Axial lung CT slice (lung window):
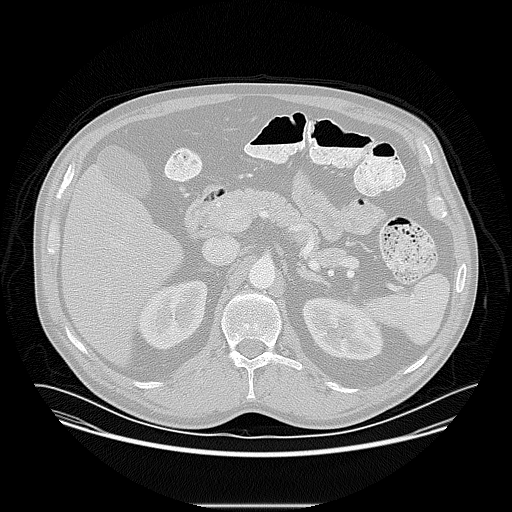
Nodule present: no